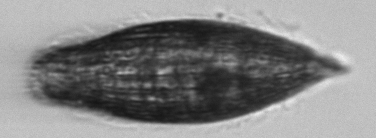
Label: Tiarina_fusus